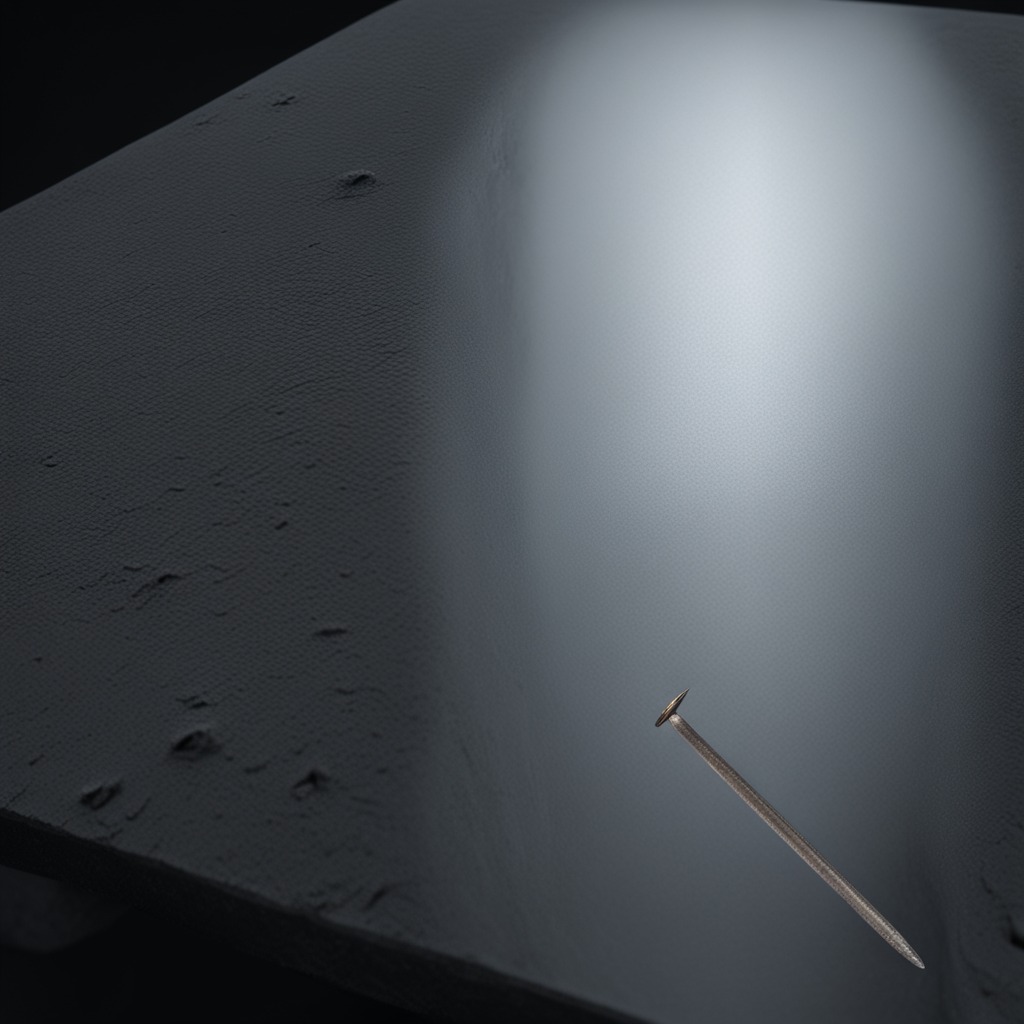
A nail is lying on a clean granite table inside a workshop at night dim ambient light soft shadows worn but